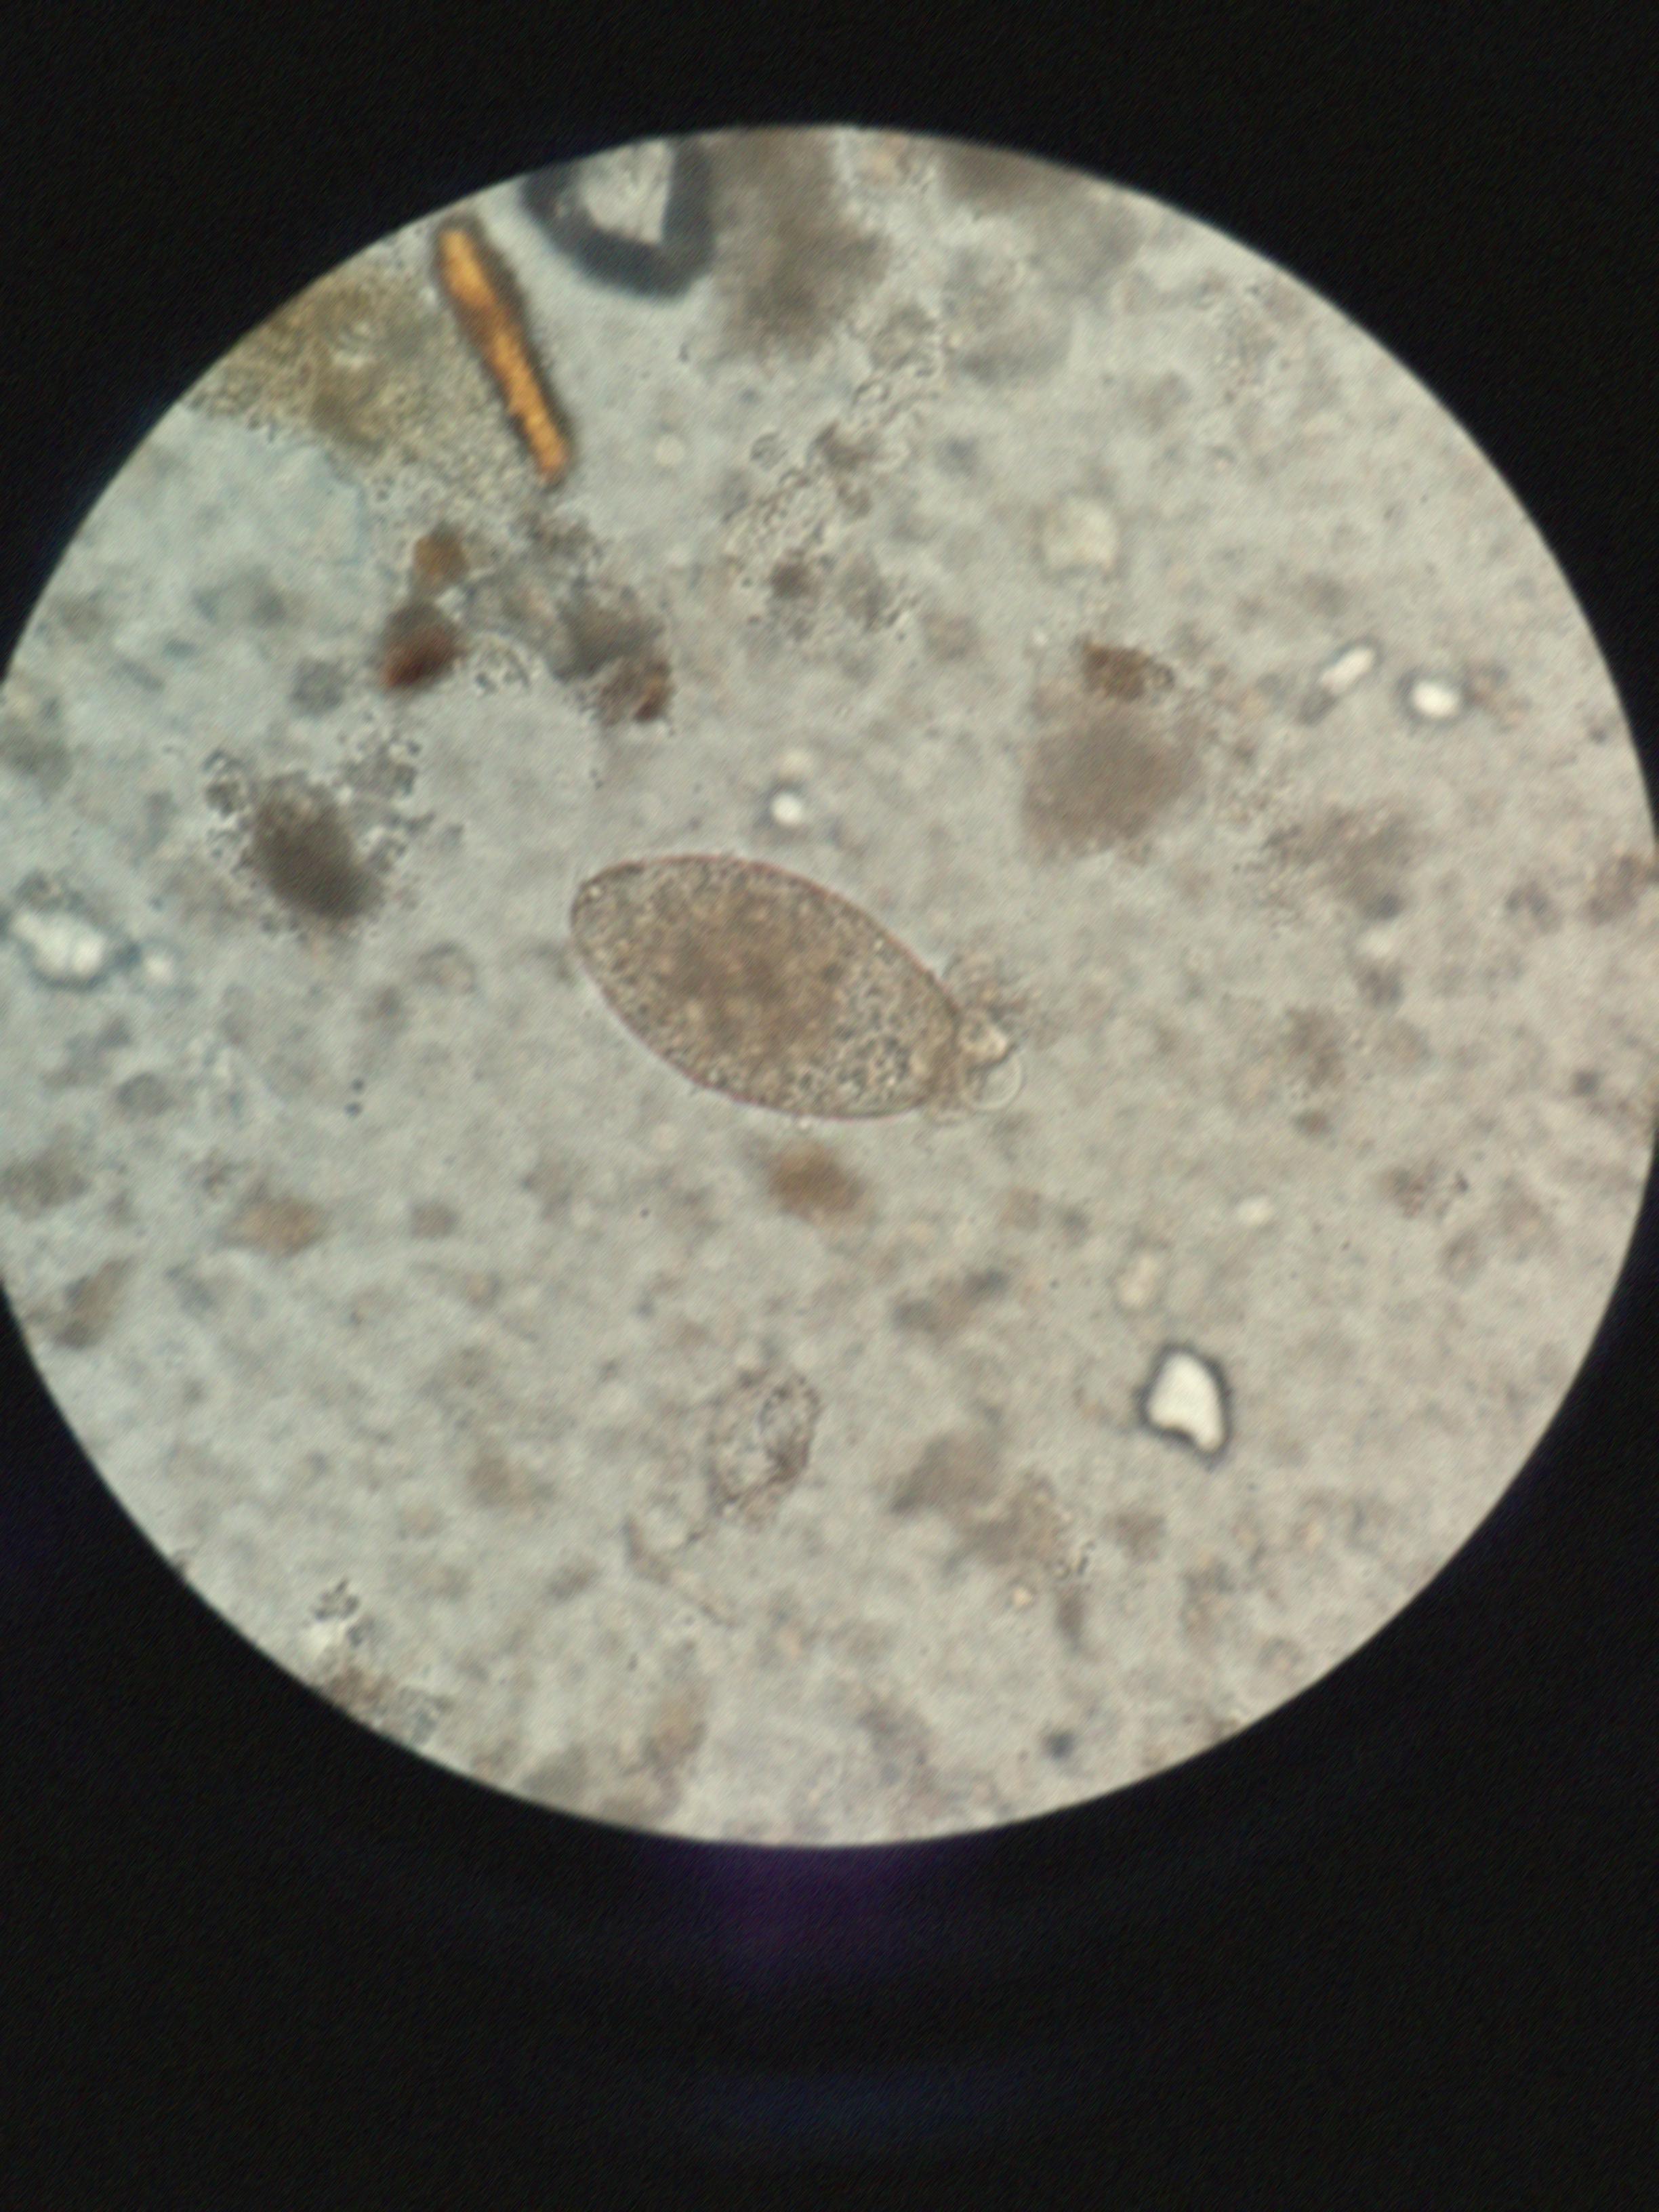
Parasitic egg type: Fasciolopsis buski